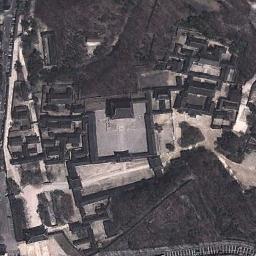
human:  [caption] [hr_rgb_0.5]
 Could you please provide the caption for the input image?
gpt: The dark gray palace with some palaces of different sizes is surrounded by a wasteland .

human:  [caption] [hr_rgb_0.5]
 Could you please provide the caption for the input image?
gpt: The central part of the palace is a circular building .

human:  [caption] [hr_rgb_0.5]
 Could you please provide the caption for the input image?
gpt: Some trees are beside the palace .

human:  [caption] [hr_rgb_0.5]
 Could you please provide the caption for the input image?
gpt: The palace is on the bare land next to some buildings .

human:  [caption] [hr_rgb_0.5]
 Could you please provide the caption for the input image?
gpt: There are many brown trees beside the black palace .